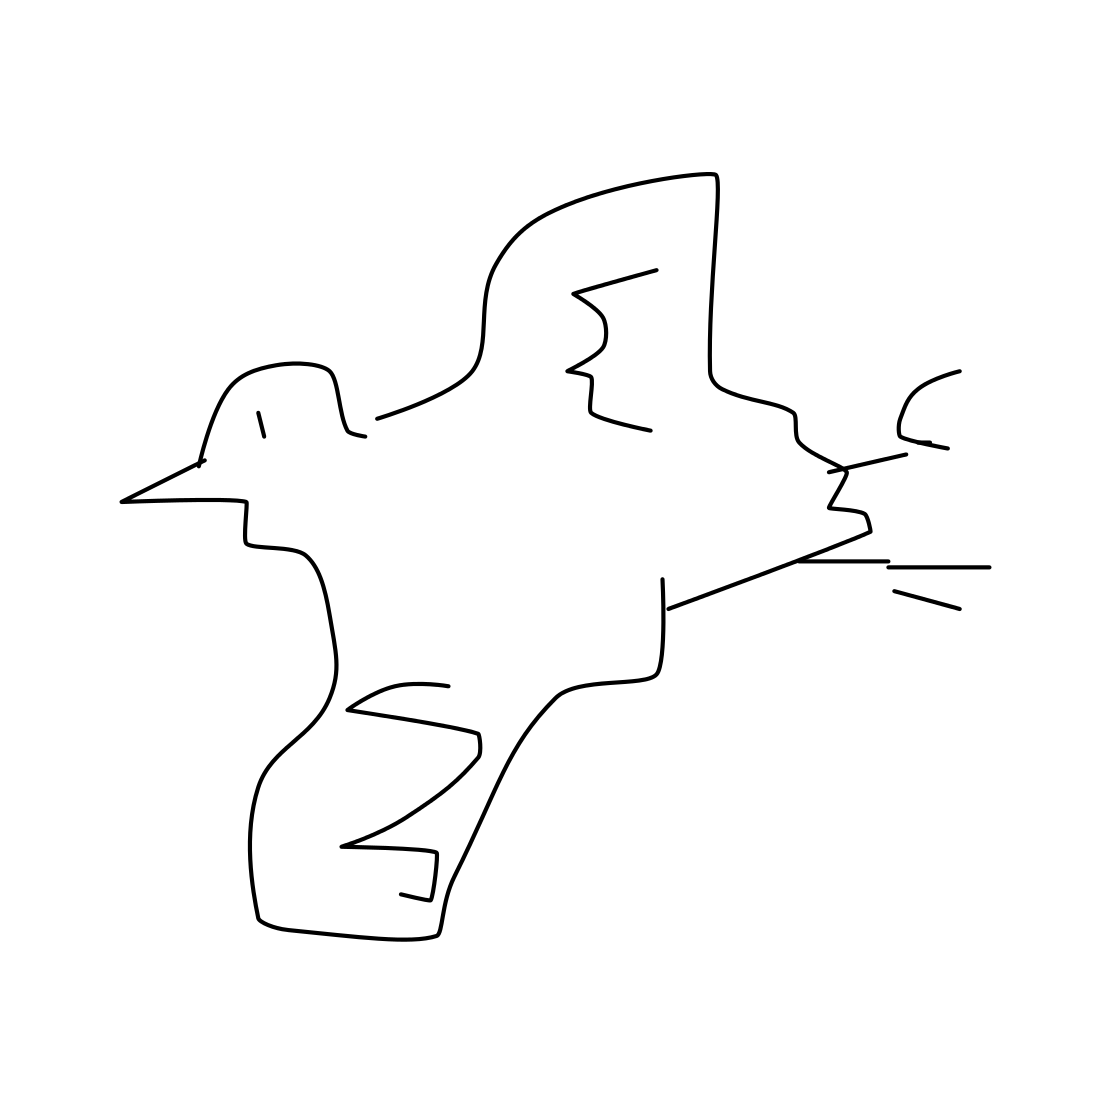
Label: flying bird